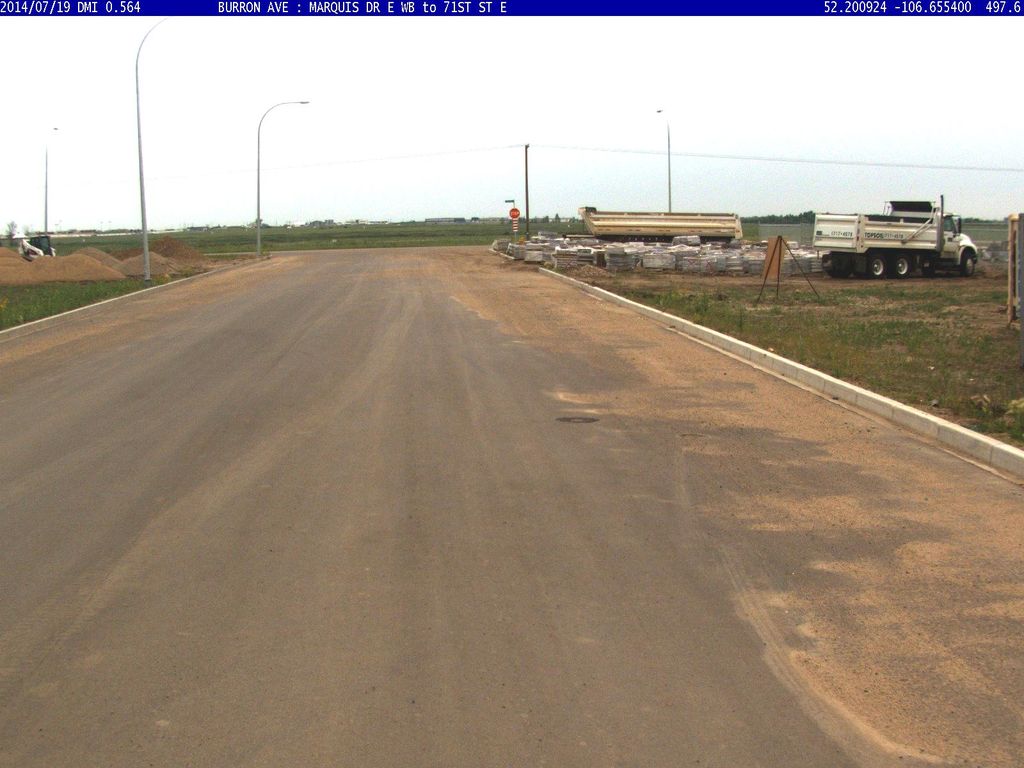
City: saskatoon